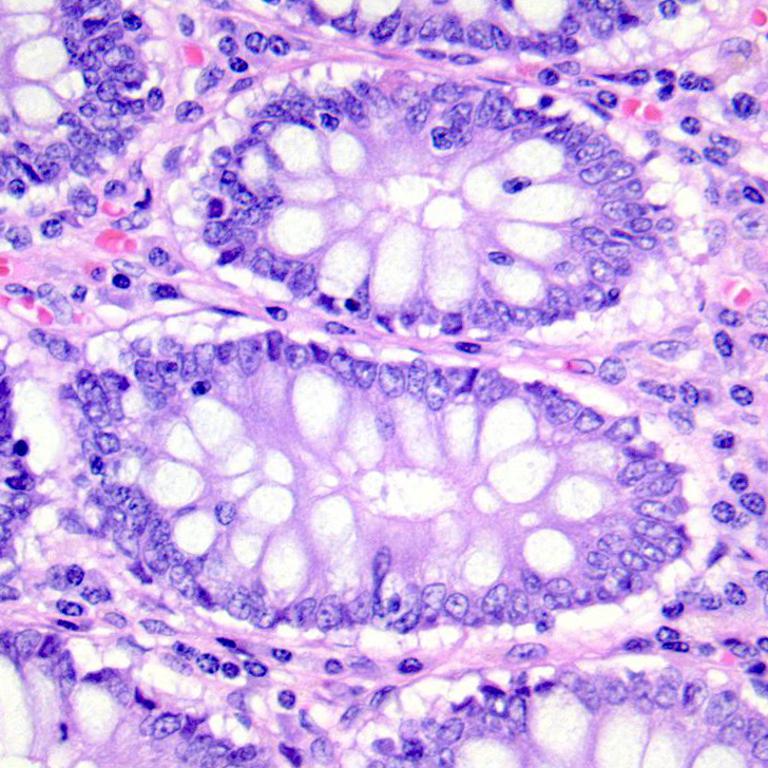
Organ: colon
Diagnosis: benign